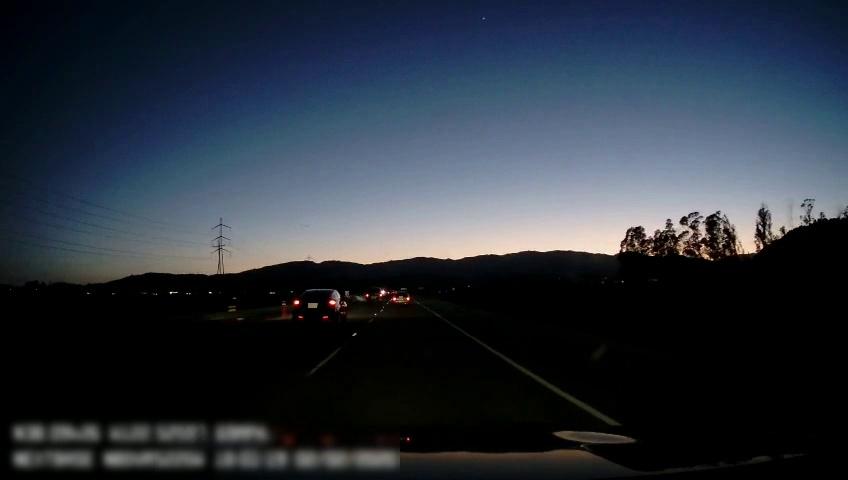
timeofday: Dusk/Dawn/Twilight
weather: Sunny
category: Drivable Space
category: Vehicles | Car
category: Vehicles | Car
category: Vehicles | Car
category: Lanes | Current Lane
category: Lanes | Alternate Lane